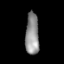
Tissue: lung
Cell type: Others
Senescence score: 0.1859
Nuclear area (px): 559
Mean DAPI intensity: 141.335